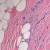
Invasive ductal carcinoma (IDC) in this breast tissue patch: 1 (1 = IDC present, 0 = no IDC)